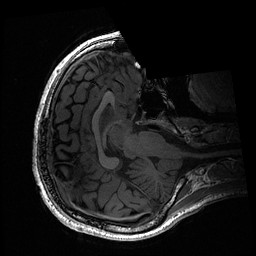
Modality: T1w
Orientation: axial